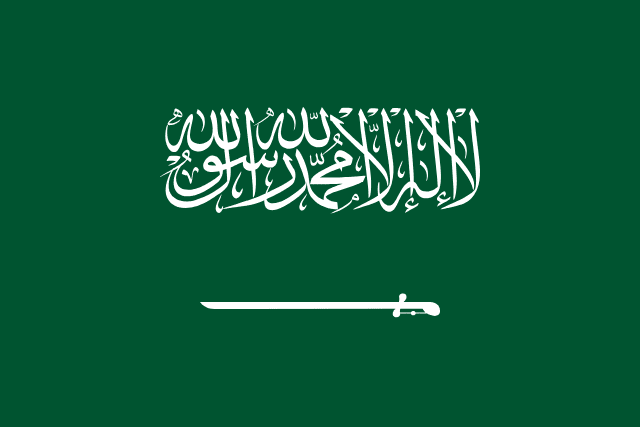
Country: Saudi Arabia
Country code: sa